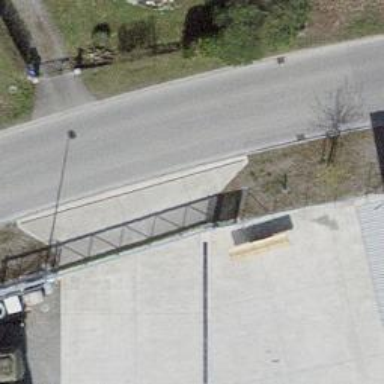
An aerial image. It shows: Gate.